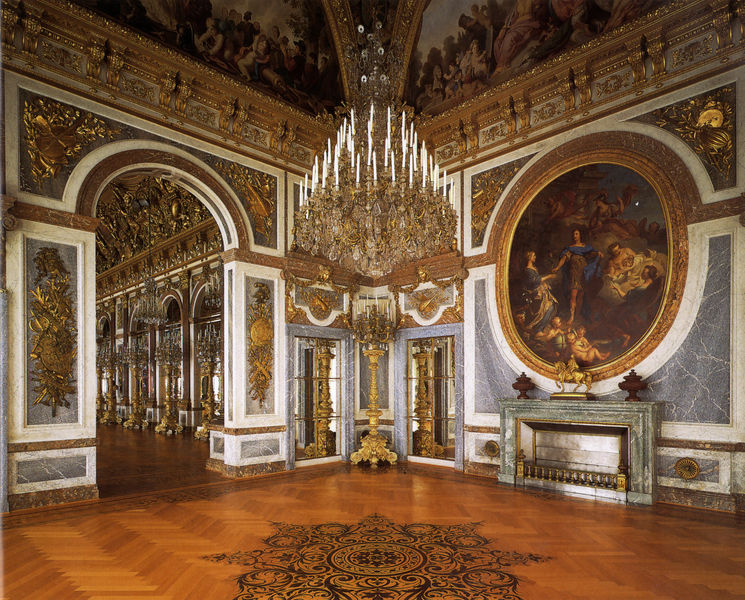
Titel: Friedenssaal
Künstler: Georg Dollmann
Standort: Herrenchiemsee
Institution: Schloss Herrenchiemsee
Schlagwörter: blau, gemälde, himmel, schatten, weiß, gelb, braun, grau, holz, licht, marmor, raum, schmuck, schwarz, säulen, tür, zimmer, schloss, muster, ornament, wand, architektur, barock, rahmen, sockel, stein, spiegel, gitter, boden, gold, interieur, decke, innen, renaissance, kamin, kreis, oval, pferd, rund, relief, bogen, parkett, saal, rundbogen, könig, dekoration, salon, verzierung, wandgemälde, wandmalerei, kerze, kerzen, kronleuchter, leuchter, lüster, stuck, vasen, durchgang, innenansicht, parkettboden, foto, fotografie, photographie, gang, gewölbe, blumenmuster, medaillon, palast, torbogen, herrscher, flur, mosaik, kunst, zwickel, einlegearbeit, einlegearbeiten, intarsie, intarsien, photo, fries, sims, kerzenständer, kerzenleuchter, gesims, fresken, schlos, fresko, museum, prunk, ornamentik, wandbild, kandelaber, gallerie, feuerstelle, verziehrung, versailles, deckenmalerei, enfilade, bogengang, repräsentativ, lünette, festsaal, reiterstatuette, herrenchiemsee, blattgold, stucl, protzig, intasrien, tafelausatz, pferd mit reiter, bodenmalerei, #prunk